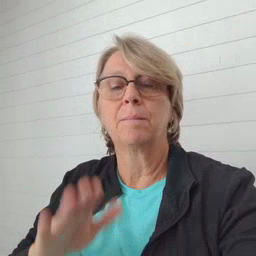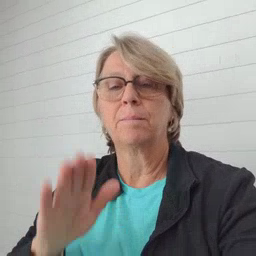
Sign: find